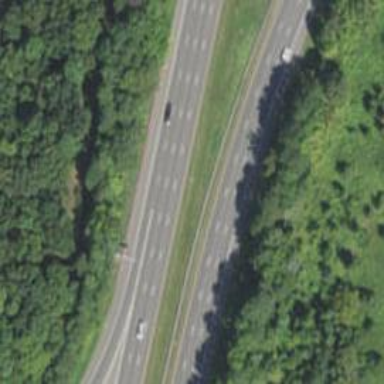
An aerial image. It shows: View of motorway.